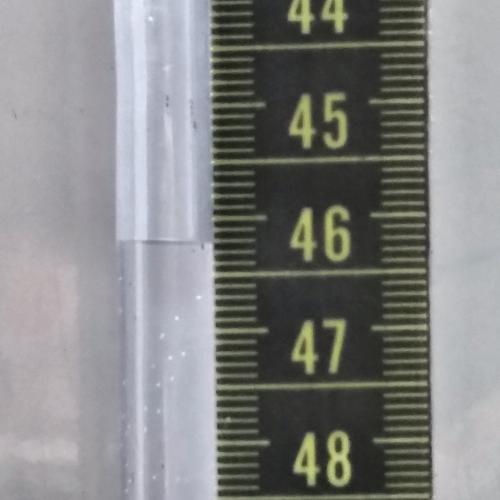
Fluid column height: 46.2 cm